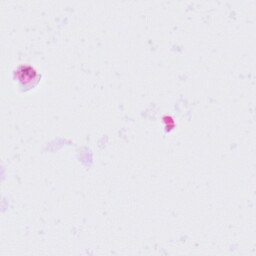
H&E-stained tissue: Lung